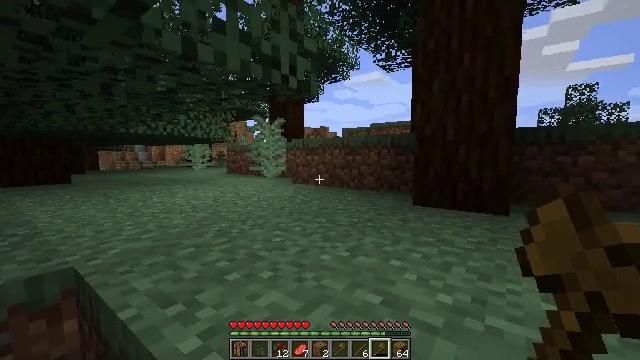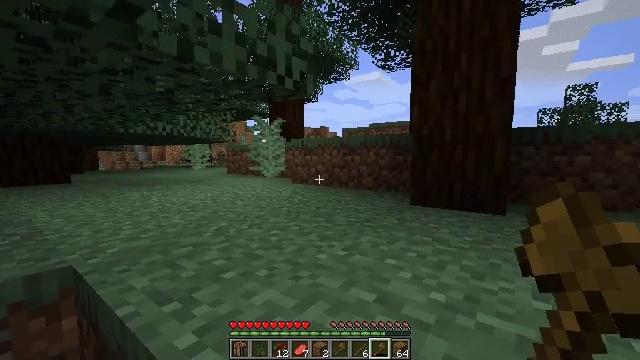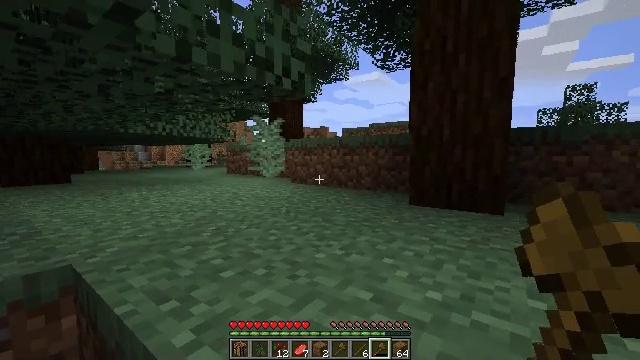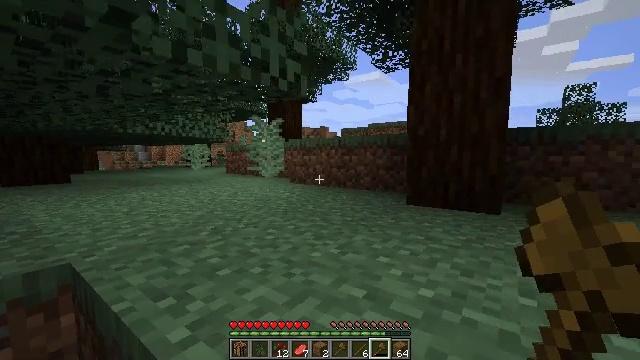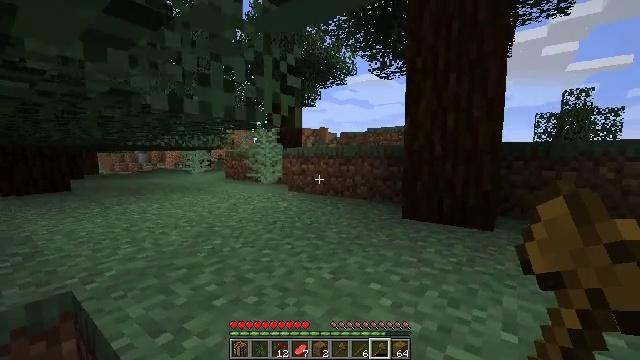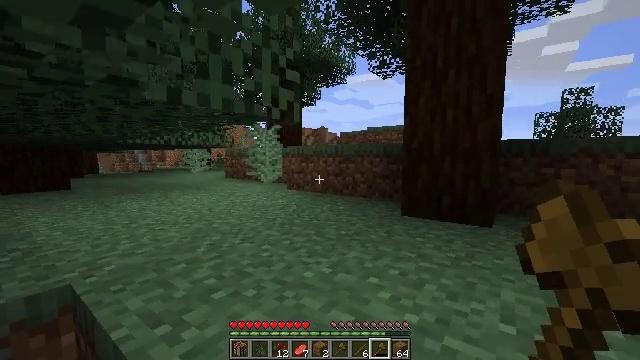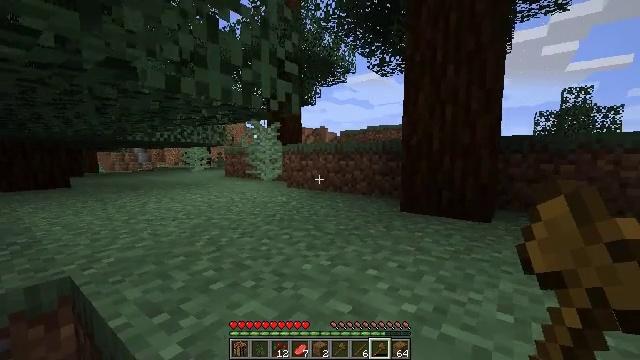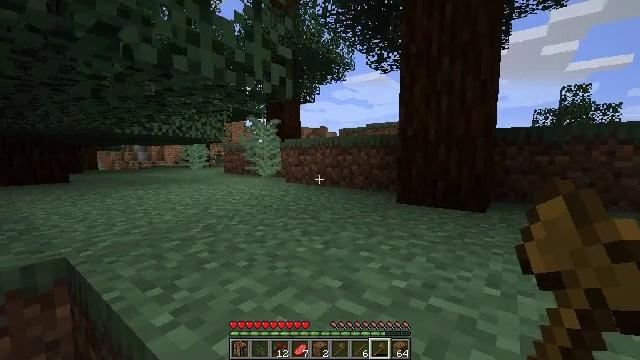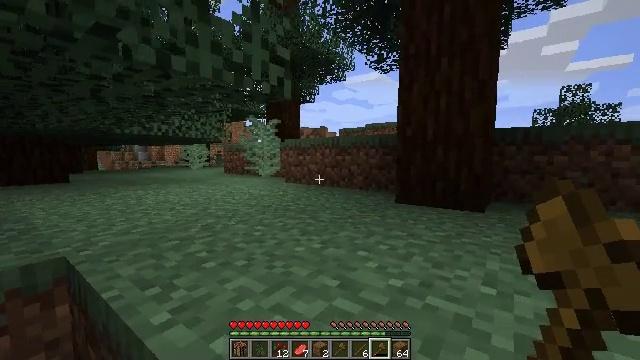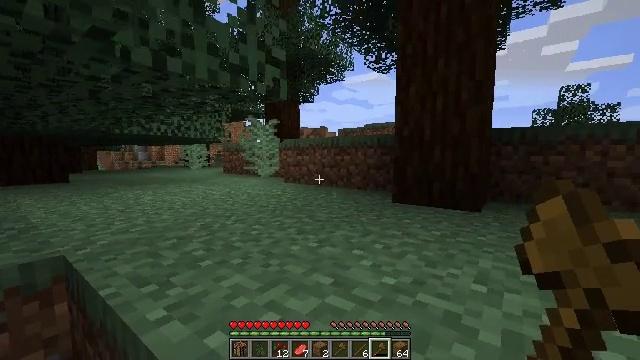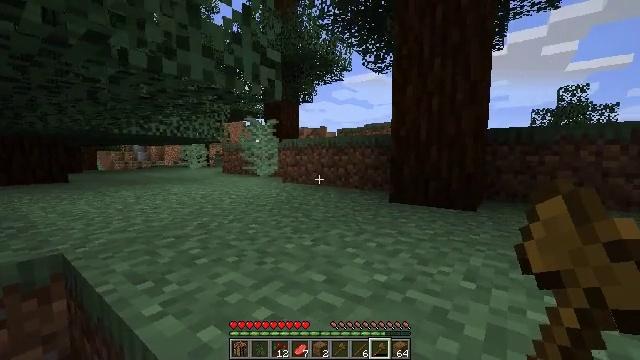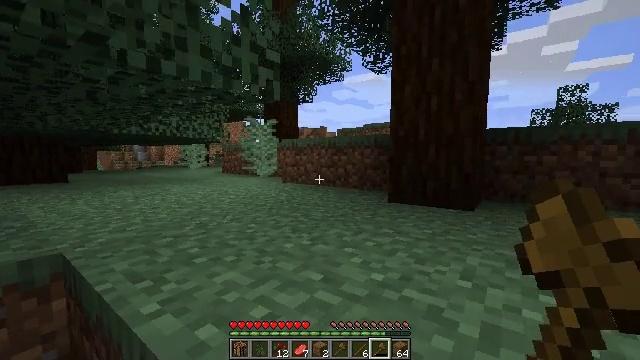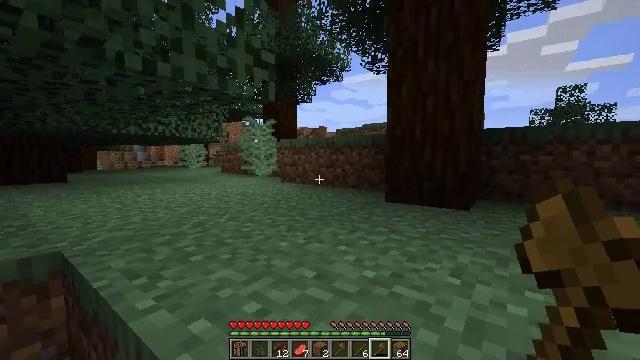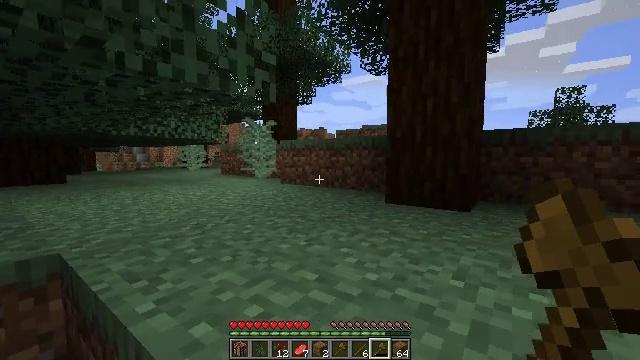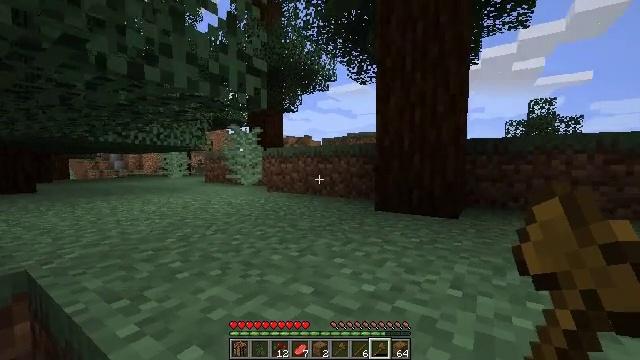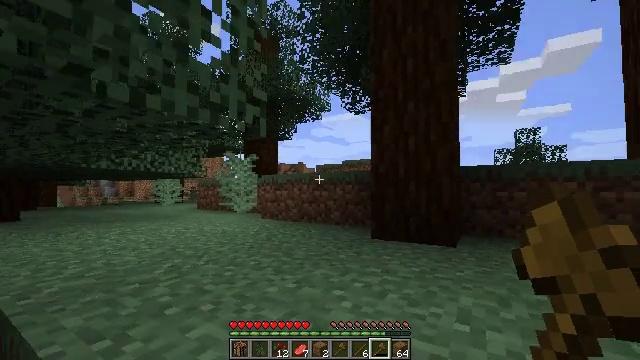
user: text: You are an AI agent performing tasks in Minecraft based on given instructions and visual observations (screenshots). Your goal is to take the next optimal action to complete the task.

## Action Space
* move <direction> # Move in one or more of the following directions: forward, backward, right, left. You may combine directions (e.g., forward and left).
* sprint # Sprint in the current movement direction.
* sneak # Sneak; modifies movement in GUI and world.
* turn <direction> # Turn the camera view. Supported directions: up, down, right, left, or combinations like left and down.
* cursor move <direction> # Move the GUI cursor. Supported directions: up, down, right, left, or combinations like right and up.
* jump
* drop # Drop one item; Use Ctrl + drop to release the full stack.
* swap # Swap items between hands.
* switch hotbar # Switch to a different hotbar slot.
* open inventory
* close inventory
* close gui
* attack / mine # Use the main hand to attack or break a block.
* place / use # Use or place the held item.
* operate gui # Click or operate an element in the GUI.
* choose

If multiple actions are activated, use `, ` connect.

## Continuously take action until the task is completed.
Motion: motion action
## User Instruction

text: Destroy the spruce leaves to get sticks and saplings.
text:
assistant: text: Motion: move forward and move right
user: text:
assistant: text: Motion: move forward and move right
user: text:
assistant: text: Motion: move forward and move right
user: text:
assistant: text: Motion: move forward and move right, jump
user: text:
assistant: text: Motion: move forward and move right, jump
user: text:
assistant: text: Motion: move forward and move right, jump
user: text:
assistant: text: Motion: move forward and move right, jump
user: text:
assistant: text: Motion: move forward and move right, jump
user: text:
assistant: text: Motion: move forward and move right
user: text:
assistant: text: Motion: move forward and move right
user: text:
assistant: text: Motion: move forward and move right
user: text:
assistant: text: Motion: move forward and move right
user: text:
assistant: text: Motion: move forward
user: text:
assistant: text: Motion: move forward, turn right and up
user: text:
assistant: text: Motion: move forward, turn right and up
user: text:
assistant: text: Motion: move forward, turn right and up
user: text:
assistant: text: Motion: turn right and up
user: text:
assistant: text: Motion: turn right and up
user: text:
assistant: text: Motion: turn right and up
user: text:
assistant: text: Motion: move left, turn right and up
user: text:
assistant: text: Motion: move left, turn right and up
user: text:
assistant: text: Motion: move left, turn right and up
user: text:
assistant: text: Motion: move left
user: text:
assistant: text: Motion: no_op
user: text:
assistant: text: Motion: no_op
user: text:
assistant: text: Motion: turn right
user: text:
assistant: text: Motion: turn right
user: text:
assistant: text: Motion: attack / mine
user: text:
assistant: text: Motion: turn right and up, attack / mine
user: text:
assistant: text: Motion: turn right and up, attack / mine